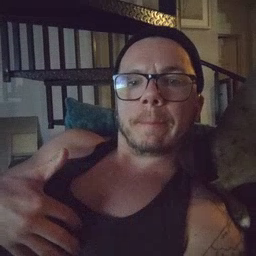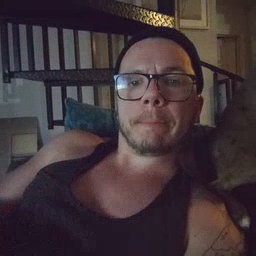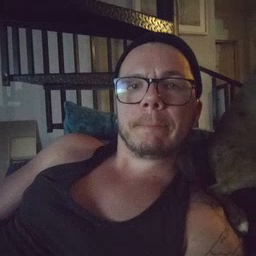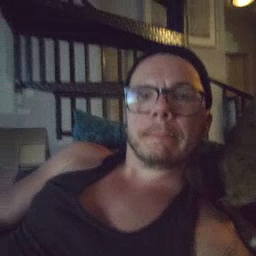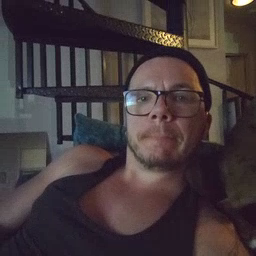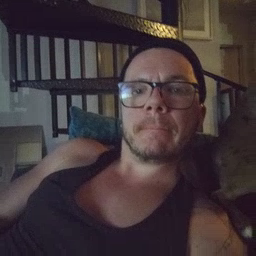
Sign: zebra